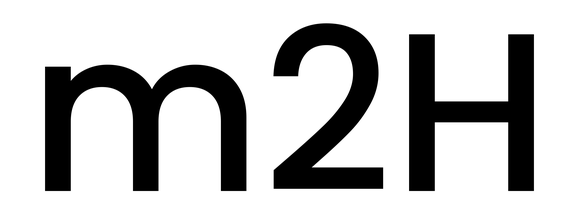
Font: Poppins-Medium